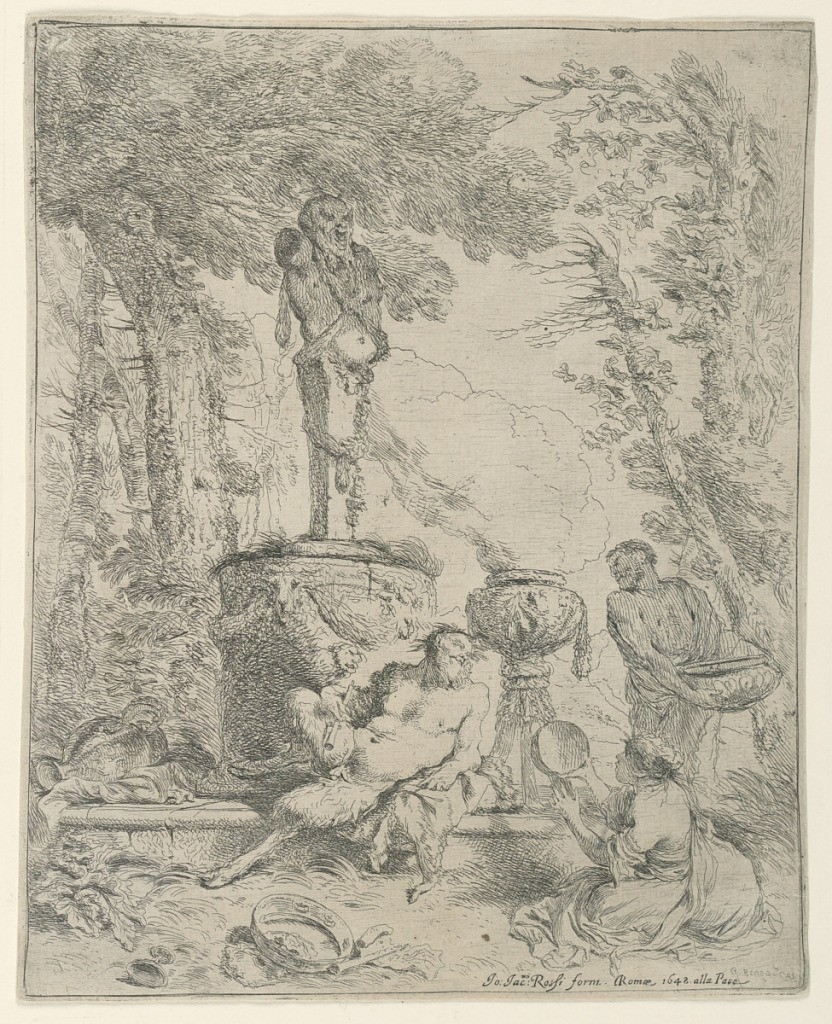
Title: The Festival of Pan
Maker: Giovanni Benedetto Castiglione, Italian, 1609–1664
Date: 1648
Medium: Etching on paper
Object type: Print
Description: Figural scene in a garden or forest clearing. At center, the Greek God Pan reclines at the base of a monument topped with a statue, a flute in his right hand, his hindquarters and legs in the form of a goat, like a satyr. In the foreground, a tambourine and an empty wine vessel. A seated woman at right raises another tambourine or drum. A male figure at right holds a large bowl. Behind him, a smoking urn on a pedestal.